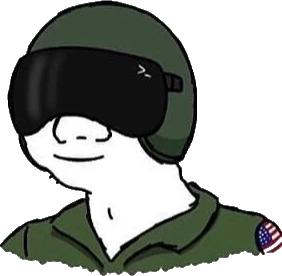
Label: 5_Boomer